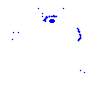
Particle: kaon